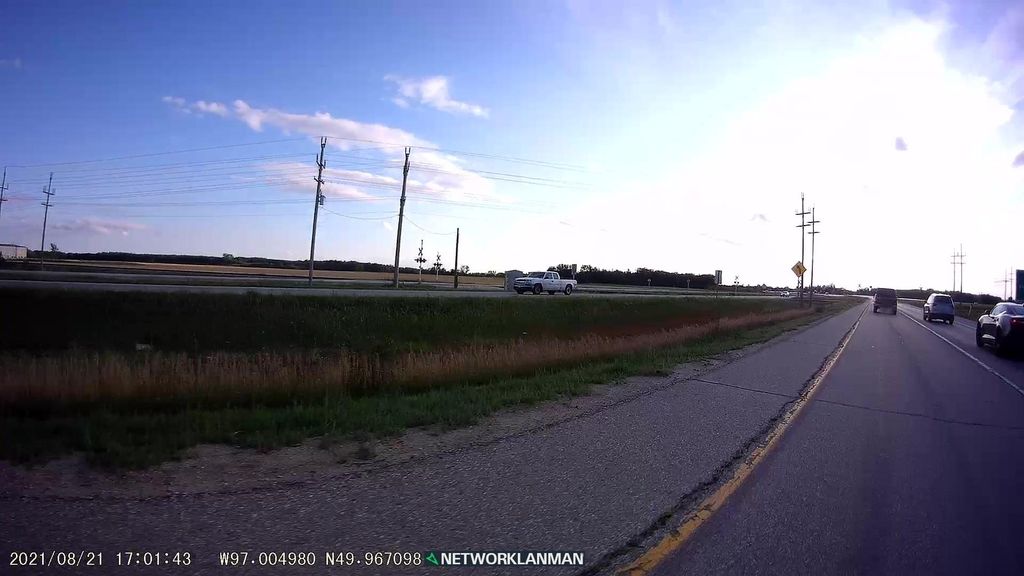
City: winnipeg